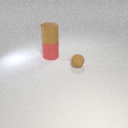
small brown rubber sphere in front of large red rubber cylinder